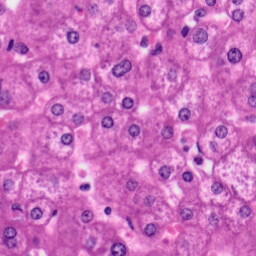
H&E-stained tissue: Liver